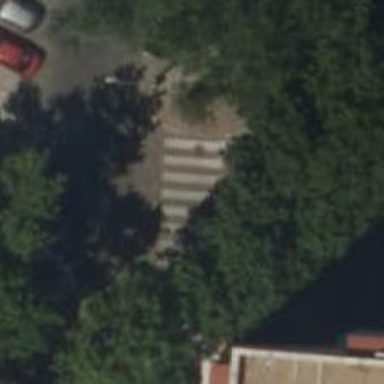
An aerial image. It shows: Zebra crossing on the road.